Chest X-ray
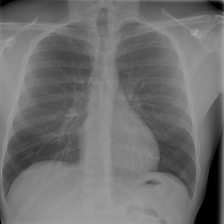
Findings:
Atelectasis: negative
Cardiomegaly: negative
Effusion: negative
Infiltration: negative
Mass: negative
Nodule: negative
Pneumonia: negative
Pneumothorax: negative
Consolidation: negative
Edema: negative
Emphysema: negative
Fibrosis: negative
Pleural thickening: negative
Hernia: negative